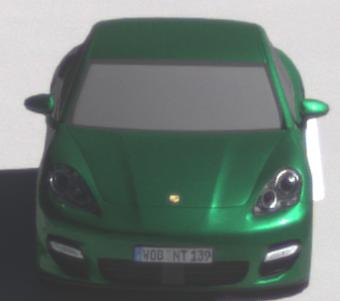
Make: Porsche
Model: Panamera
Detailed model: Panamera (970)
Model produced from: 2010/05
Model produced until: 2013/04
Doors: 5
Color: green
Road condition: dry road
Daytime: morning or afternoon
Contrast: high contrast